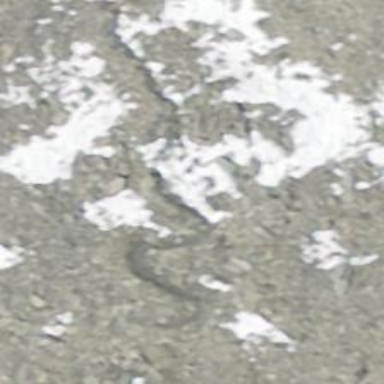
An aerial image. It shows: Gravel path.